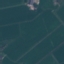
Land use / land cover class: Pasture